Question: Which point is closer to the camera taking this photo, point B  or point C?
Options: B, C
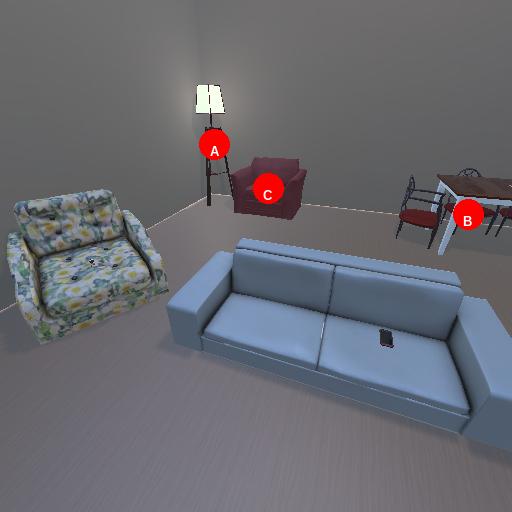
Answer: B